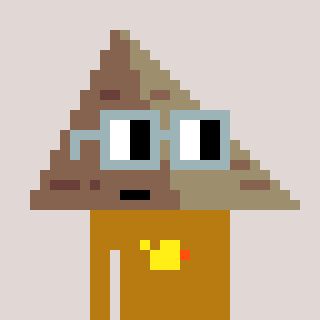
a pixel art character with square dark gray glasses, a pyramid-shaped head and a gold-colored body on a warm background